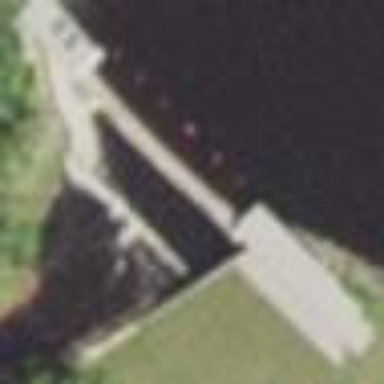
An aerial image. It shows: Dam across waterway.